Interaction volume radius: 5 \u00c5
Interaction volume height: 30 \u00c5
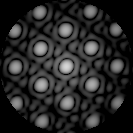
Disorder parameter: 0.02456